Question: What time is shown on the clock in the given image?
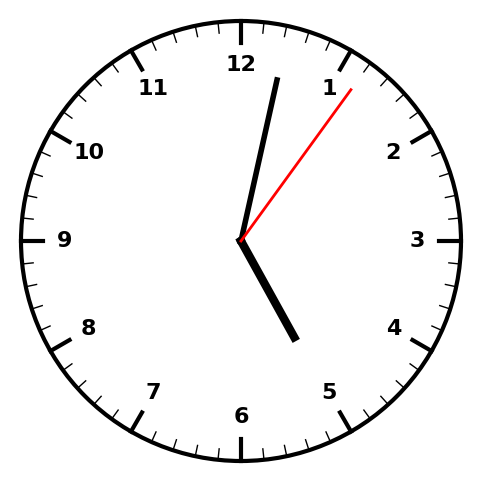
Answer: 05:02:06